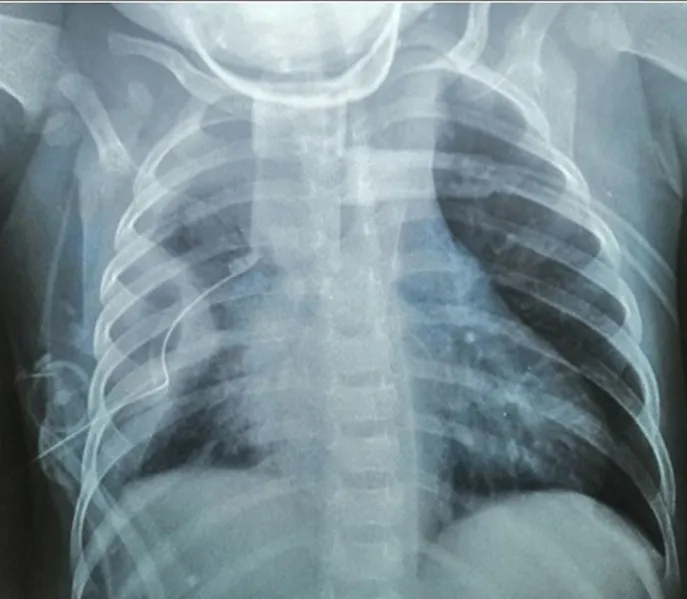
the immediate chest X-ray control showing a mediastinal enlargement and a right septate pleurisy with a drain well-placed.
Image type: radiology (x_ray)